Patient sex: F
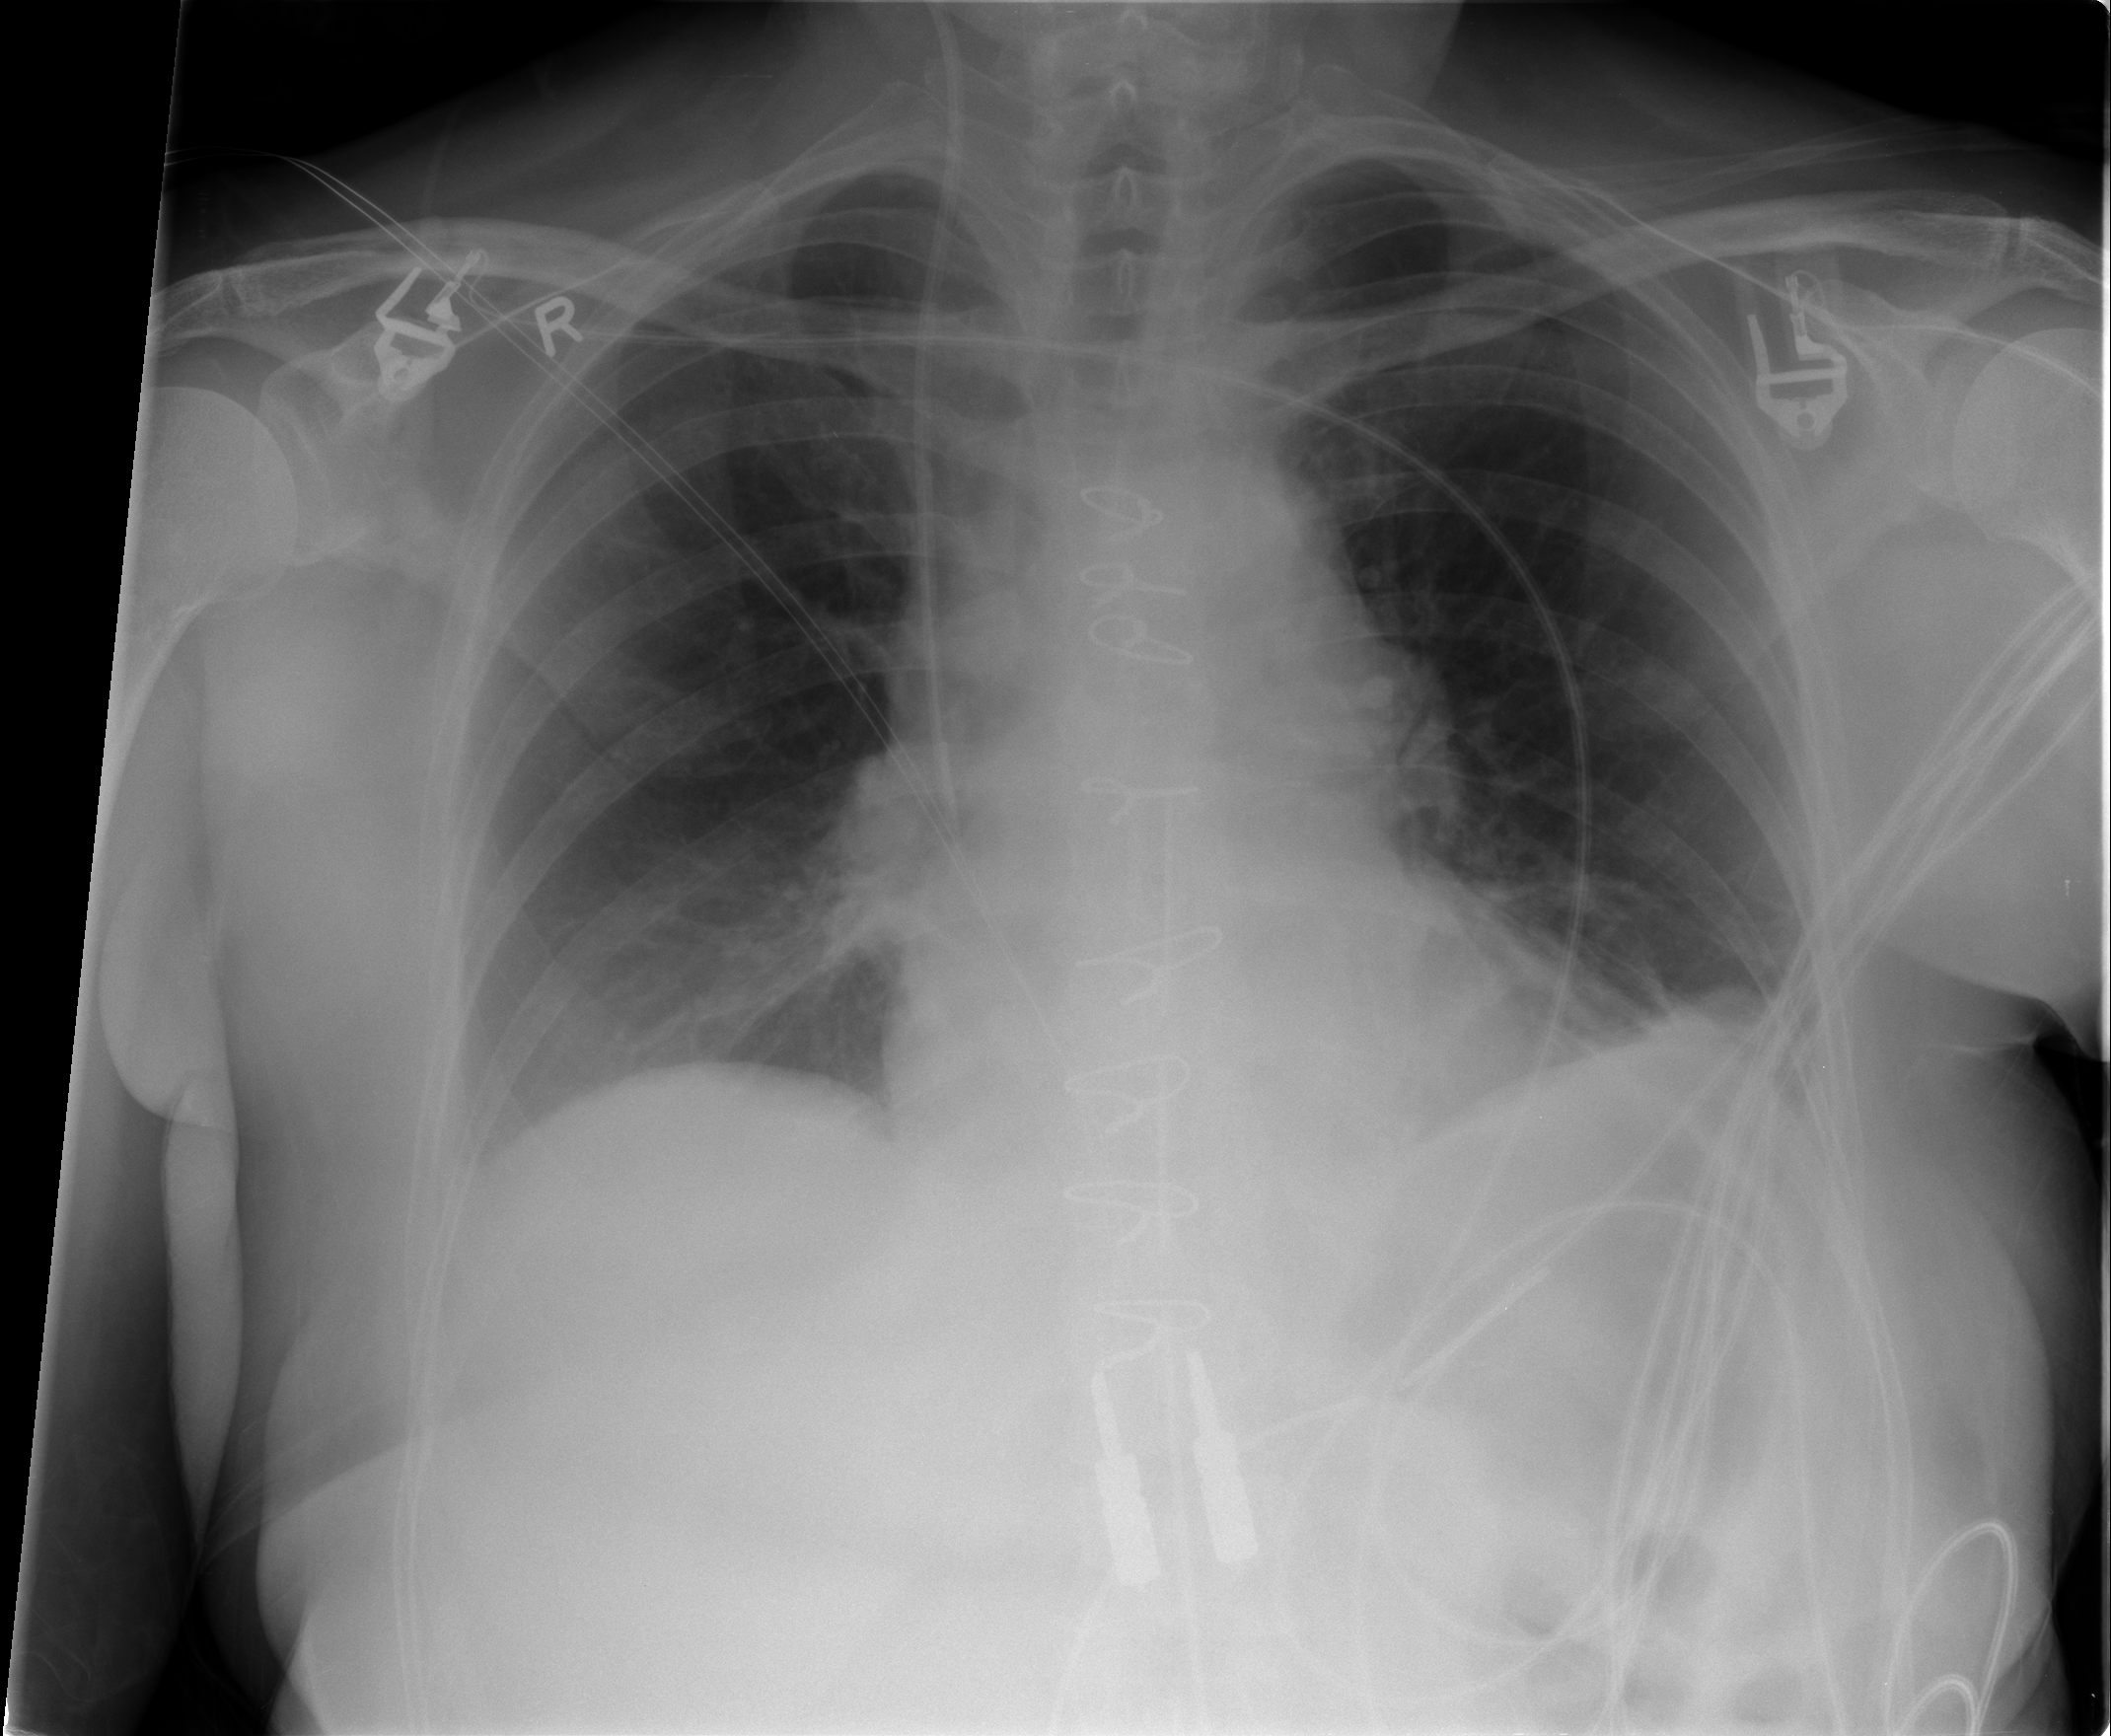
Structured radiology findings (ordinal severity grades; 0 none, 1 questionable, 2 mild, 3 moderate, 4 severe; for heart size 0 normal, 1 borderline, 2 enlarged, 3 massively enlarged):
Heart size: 1
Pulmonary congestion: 0
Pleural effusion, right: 0
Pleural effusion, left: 0
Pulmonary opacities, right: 0
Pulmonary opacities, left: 0
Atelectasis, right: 2
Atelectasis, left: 2